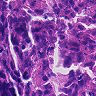
Metastatic tissue present: yes